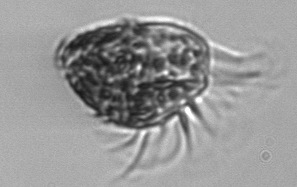
Label: Strombidium_morphotype1